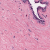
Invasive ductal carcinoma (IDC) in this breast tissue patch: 0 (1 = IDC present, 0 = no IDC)